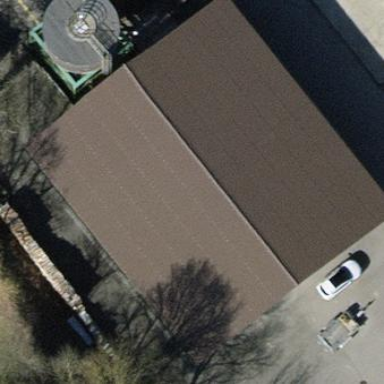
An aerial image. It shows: Industrial building.